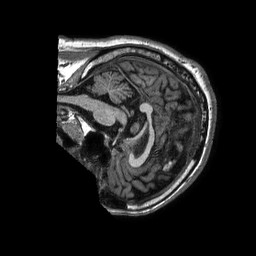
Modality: T1w
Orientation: sagittal
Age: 52
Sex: male
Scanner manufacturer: philips
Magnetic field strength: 1.5 T
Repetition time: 0.008289 s
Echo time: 0.003799 s